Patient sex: M
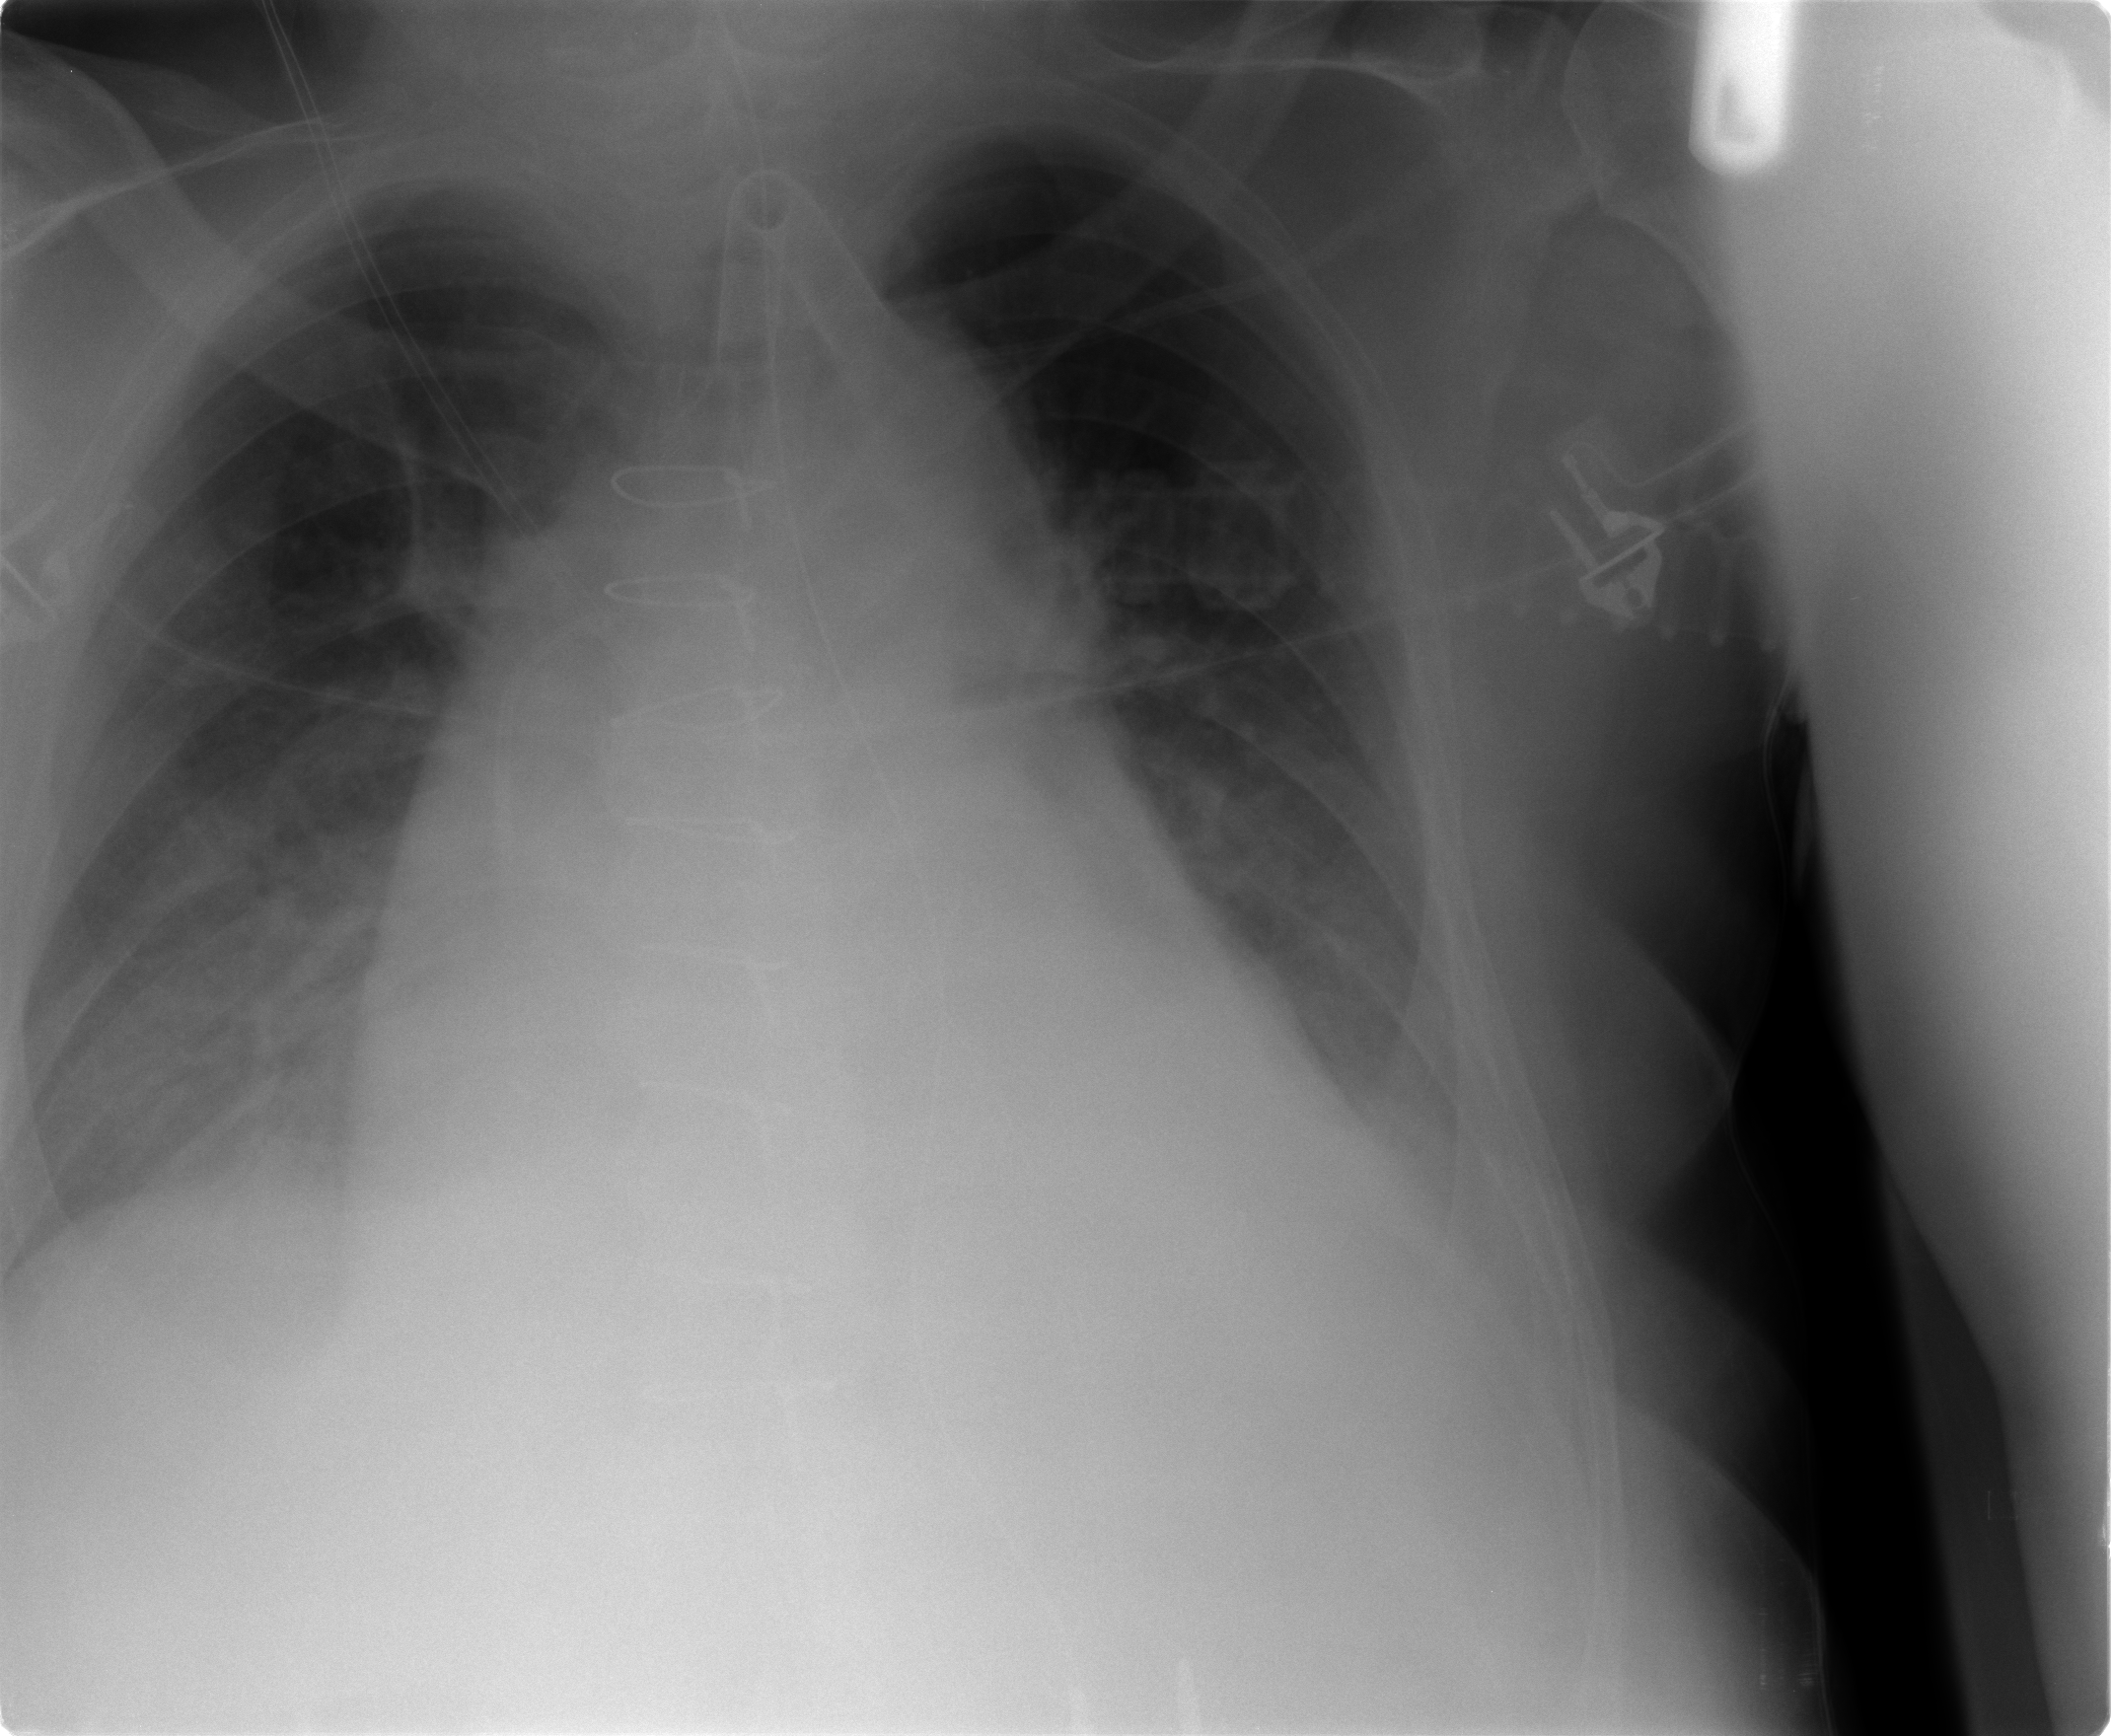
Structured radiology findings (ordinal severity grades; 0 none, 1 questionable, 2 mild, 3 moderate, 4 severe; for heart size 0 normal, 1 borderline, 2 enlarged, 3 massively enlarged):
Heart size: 2
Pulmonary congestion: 2
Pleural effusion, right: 1
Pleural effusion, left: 2
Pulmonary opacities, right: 0
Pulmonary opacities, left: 0
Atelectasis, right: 2
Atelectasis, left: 2